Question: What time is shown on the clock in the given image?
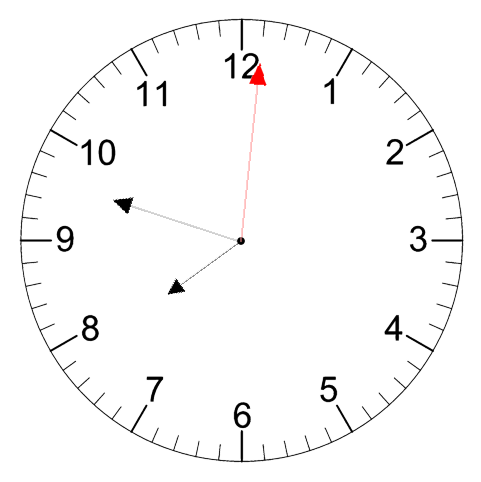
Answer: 07:48:01